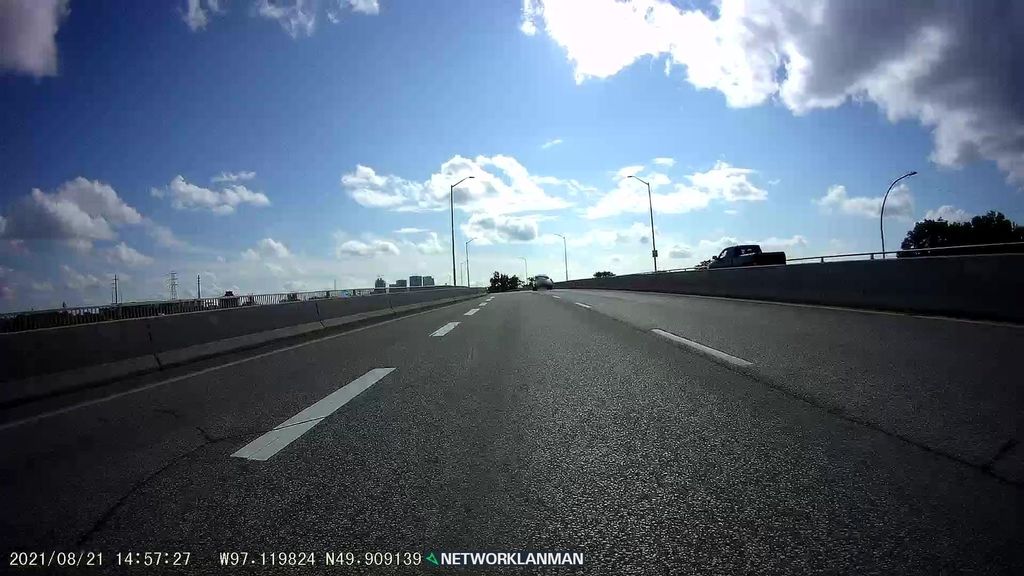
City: winnipeg